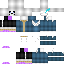
A male skeleton skin with pale skin, wearing blonde bald dressed in a blue hoodie and black pants, featuring a closed mouth.